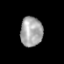
Tissue: prostate
Cell type: T cells
Senescence score: 0.3484
Nuclear area (px): 642
Mean DAPI intensity: 166.83